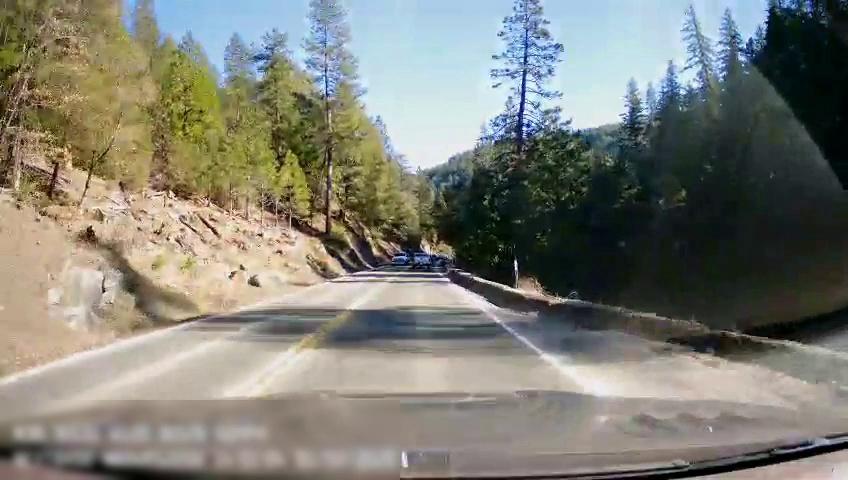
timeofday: Day
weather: Sunny
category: Drivable Space
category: Drivable Space
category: Vehicles | Truck
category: Vehicles | Truck
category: Lanes | Opposite Lane
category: Lanes | Current Lane
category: Lanes | Opposite Lane
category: Lanes | Current Lane